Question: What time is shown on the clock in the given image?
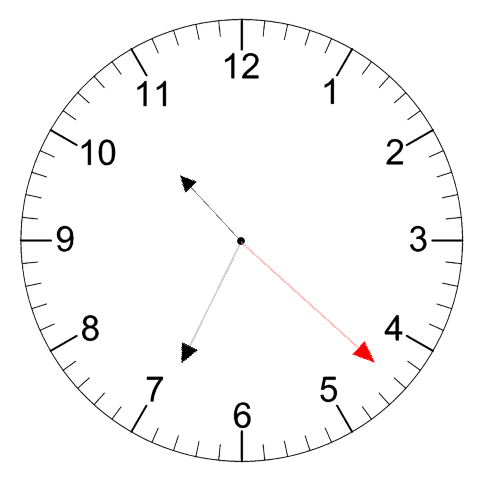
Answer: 10:34:22